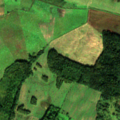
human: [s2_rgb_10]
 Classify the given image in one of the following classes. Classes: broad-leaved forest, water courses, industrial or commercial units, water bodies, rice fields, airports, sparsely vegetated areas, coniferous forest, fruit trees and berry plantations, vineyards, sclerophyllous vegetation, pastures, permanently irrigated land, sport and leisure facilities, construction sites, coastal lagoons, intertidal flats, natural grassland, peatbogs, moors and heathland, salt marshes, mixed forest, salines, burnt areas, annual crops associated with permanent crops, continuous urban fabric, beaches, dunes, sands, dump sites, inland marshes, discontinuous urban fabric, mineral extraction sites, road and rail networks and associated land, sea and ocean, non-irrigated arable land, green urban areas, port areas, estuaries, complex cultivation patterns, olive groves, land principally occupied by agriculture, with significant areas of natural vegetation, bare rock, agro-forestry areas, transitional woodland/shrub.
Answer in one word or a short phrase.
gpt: non-irrigated arable land, pastures, land principally occupied by agriculture, with significant areas of natural vegetation, broad-leaved forest, mixed forest